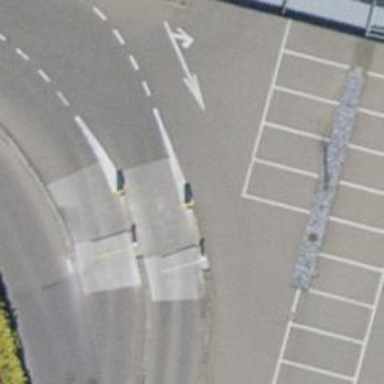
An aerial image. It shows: Lift gate barrier.